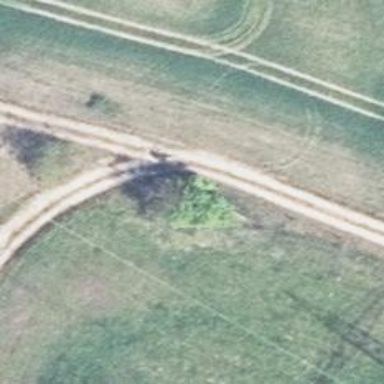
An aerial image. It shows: Sandy track road with grade 4 track type.